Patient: sex F, age 54
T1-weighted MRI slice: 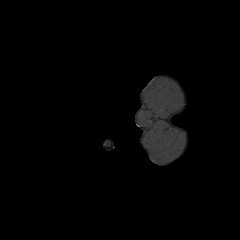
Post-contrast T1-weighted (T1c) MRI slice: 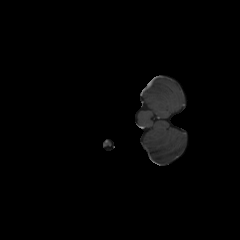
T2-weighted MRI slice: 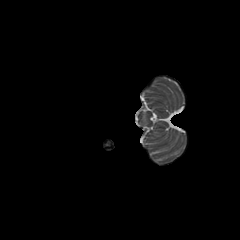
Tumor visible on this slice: no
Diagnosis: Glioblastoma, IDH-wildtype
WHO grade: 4